Question: I'd like to draw a ggplot with facet_wrap, which doesn't show the actual table percent, but the percent of the given answer in each group. I have to do this, because I want to show, which answer is most selected and most important for each group. The groups don't have the same size.
Example Data:
'''
group <- c(rep(c("Group1"), times = 10),rep(c("Group2"), times = 6),rep(c("Group3"), times = 4))
choice <- c(rep(c("a","b","c"),length.out = 10), "a","a","a","a","b","c","b","b","b","c")
df <- data.frame(cbind(group,choice))
'''
It would be nice, if I could not use the overall 'prop.t', but 'prop.c' to show in my plot, because it is important to show, for example that 66.67% of group 2 prefers choice a.
'''
library(gmodels)
CrossTable(choice, group, prop.chisq=FALSE, prop.t = TRUE, prop.c = TRUE, prop.r = FALSE, format = "SPSS")
'''
This is for the plot:
'''
library(ggplot2)
g <- ggplot(df, aes_string(x="group", fill="group")) +
geom_bar(aes(y = (..count..)/sum(..count..)))+
ylab("percent")
g + facet_wrap(~ choice)
'''

Now the first bar show: 20%, 20%, 0%, but should show 40%, 66.67% and 0% (the percent of each person in the group, who gave this answer).
For the second bar should show: 30%, 16.667% and 75%.
and the third bar: 30%, 16.667% and 25%
Thank you for your help.
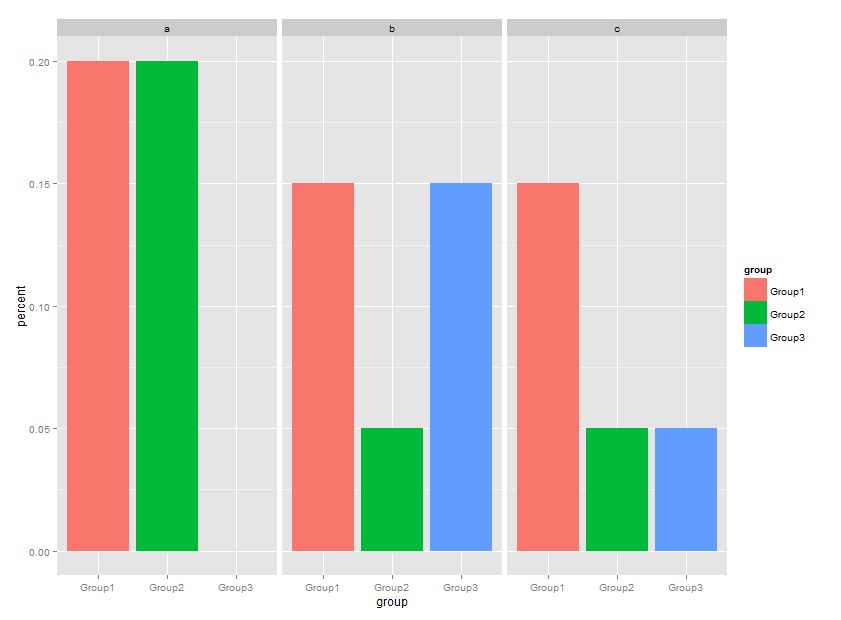
Answer: It's probably better to calculate the percentages beforehand:
'''
library(dplyr)
dfl <- df %>%
group_by(group,choice) %>%
summarise(n=n()) %>%
group_by(group) %>%
mutate(perc=100*n/sum(n))
ggplot(dfl, aes(x=group, y=perc, fill=group)) +
geom_bar(stat="identity") +
ylab("percent") +
facet_wrap(~ choice)
'''
this gives:

---
Another (and probably better) way of presenting the data is to use facets by group:
'''
ggplot(dfl, aes(x=choice, y=perc, fill=choice)) +
geom_bar(stat="identity") +
ylab("percent") +
facet_wrap(~ group)
'''
this gives: